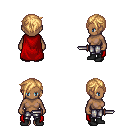
a pixel art fantasy rpg character, female body template, human, dark skin, red cape, metal pants, light blonde pixie cut hairstyle, black shoes, dagger, four views (front, back, left, right), 2x2 character sprite sheet, small pixel art, hard edges, no anti-aliasing